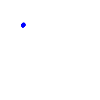
Particle: electron